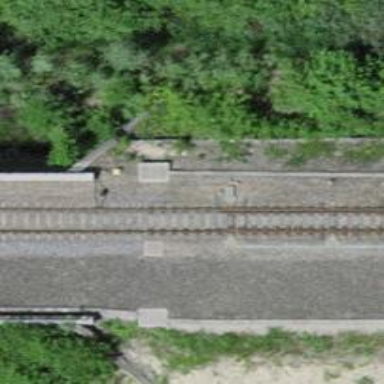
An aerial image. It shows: Railway switch.